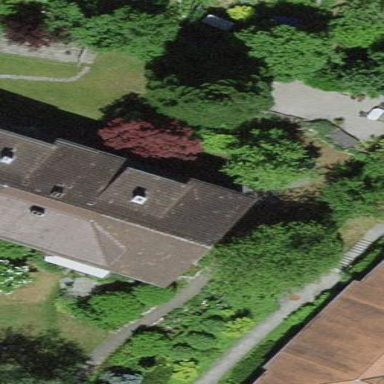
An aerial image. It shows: Gabled roof house.